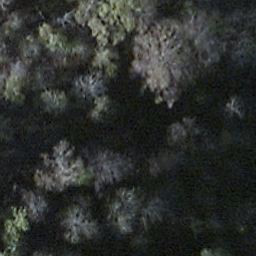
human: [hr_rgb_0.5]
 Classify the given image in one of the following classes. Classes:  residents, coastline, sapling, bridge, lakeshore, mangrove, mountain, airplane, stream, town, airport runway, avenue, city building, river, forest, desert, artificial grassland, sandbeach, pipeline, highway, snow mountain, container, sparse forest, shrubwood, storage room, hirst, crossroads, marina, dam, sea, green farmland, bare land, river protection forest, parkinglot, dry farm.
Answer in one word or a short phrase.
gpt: shrubwood